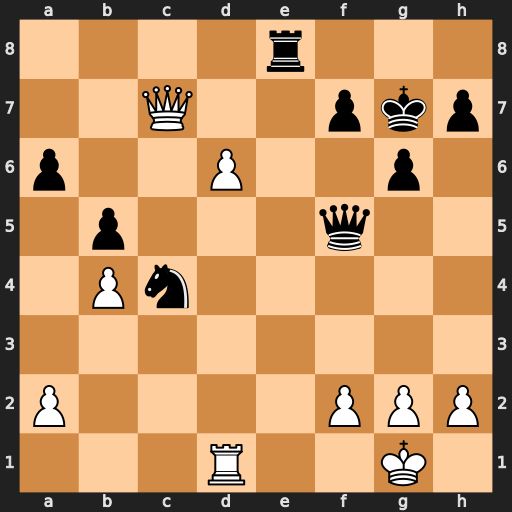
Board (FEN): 4r3/2Q2pkp/p2P2p1/1p3q2/1Pn5/8/P4PPP/3R2K1
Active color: w
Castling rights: -
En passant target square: -
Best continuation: d7 Re2 Qg3 Qf6 Qf3 Qe5 Qxe2 Qxe2 d8=Q